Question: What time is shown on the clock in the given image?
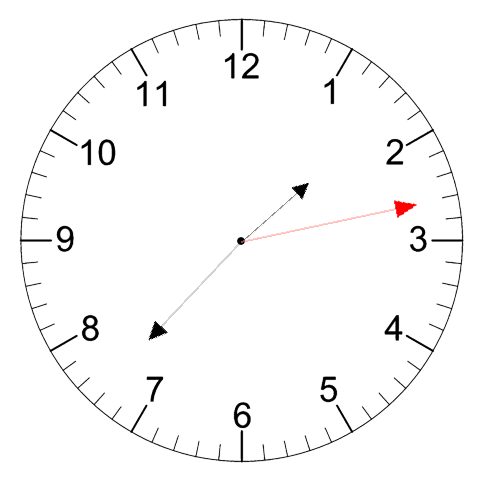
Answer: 01:37:13